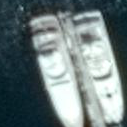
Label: Civil_yacht